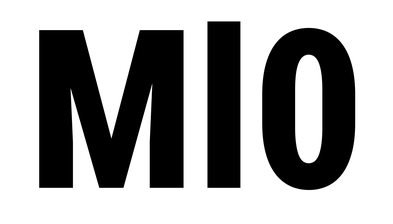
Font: Roboto_Condensed_ExtraBold